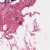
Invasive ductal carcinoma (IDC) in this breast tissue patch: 0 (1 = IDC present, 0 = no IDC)